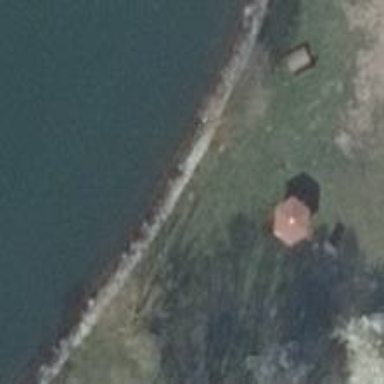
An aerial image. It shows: Picnic site with picnic shelter for visitors to enjoy.